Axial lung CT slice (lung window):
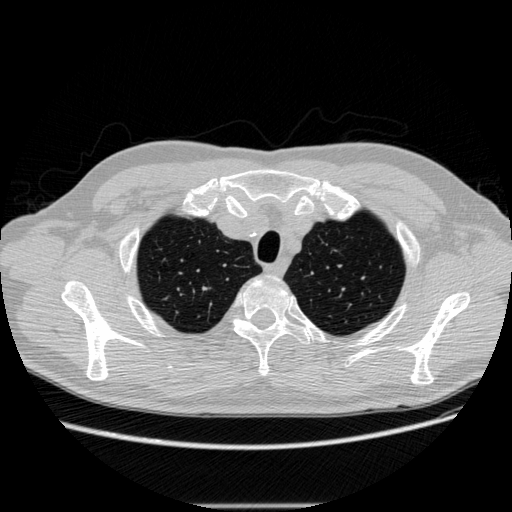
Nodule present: no